Question: I have 2 issues I want to fix with my current d3 app which is based off <URL>:
Here's the fiddle: <URL>
1. I want to initialize my brush so that only a small specific portion is brushed by default when the app starts up. I tried the following with .extent but with no luck. //date parsing function
var parseDate = d3.time.format("%Y-%m-%d %H:%M:%S").parse;
//setting up brush and defaultExtent
var brush = d3.svg.brush()
.x(x2)
.extent([parseDate("2014-08-11 10:20:00"), parseDate("2014-08-11 18:20:00")]) //trying to intialize brush
.on("brush", brushed);
2. I want to stop my plotted circles from overlapping with the yaxis. I'd like to only plot/show circles to the right of the y-axis when the brush is moved. Just like the canonical Bostock Focus+Context via Brushing Block. I tried playing with the margins and the scales, domains, ranges but to no avail yet.
What I'm trying to avoid:

I'm new to 'd3.js', so all tips & advice is welcome and appreciated!
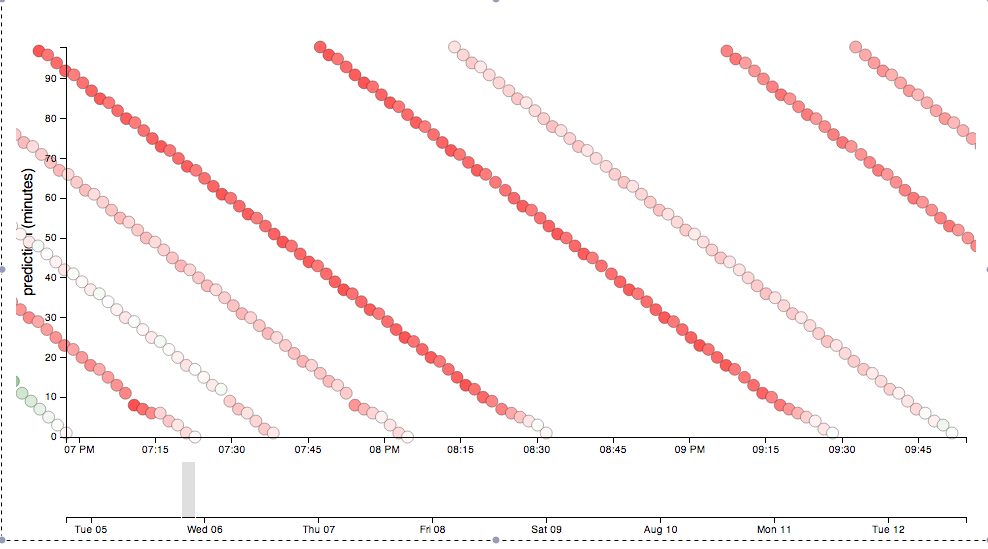
Answer: Here is a working example based on your code: <URL>
1 - You are right about the .extent, the problem is that you haven't specify the domain for you x2 scale. By adding the following code it works:
'''
x2 = d3.time.scale()
.domain([
parseDate("2014-08-11 05:30:00"),
parseDate("2014-08-12 19:25:00")
])
.nice(d3.time.minute)
.range([0, width]);
'''
And to initialize the circles, you also have to call the brushed event after creating the brush by adding '.call(brush.event)':
'''
// brush slider display
context.append("g")
.attr("class", "x brush")
.call(brush)
.call(brush.event)
.selectAll("rect")
.attr("y", -6)
.attr("height", height2 + 7);
'''
2 - use a variable to keep track where is the current range under the brush, and hide the circles that are not in the range by setting the radius to zero(alternatively you can set the visibility)
'''
var currentRange;
var inRange = function(d) {
if(!currentRange || d.time < currentRange[0] || d.time > currentRange[1] ) {
return 0;
} else {
return 5;
}
}
function brushed() {
currentRange = (brush.empty()? undefined : brush.extent());
x.domain(brush.empty() ? x2.domain() : brush.extent());
focus.select(".x.axis").call(xAxis);
mydots.selectAll(".circle")
.attr("cx", xMap)
.attr("cy", yMap)
.attr("r", inRange); // set radius to zero if it's not in range
console.log(brush.extent())
}
'''
For the scale definition, it will be better to write something like this:
'''
.domain([
d3.min(dataset, function(d){ return d.time; }),
d3.max(dataset, function(d){ return d.time; })
])
'''
In your example, you have to make sure to parse and initialize the data before you do this.